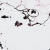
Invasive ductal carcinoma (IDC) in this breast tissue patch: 0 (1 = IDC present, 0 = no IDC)